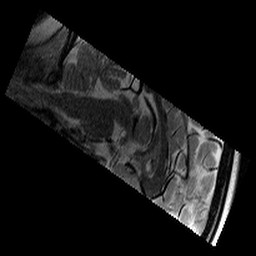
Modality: T2w
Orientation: sagittal
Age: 12
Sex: female
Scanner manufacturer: siemens
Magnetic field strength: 3 T
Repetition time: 9.23 s
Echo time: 0.067 s